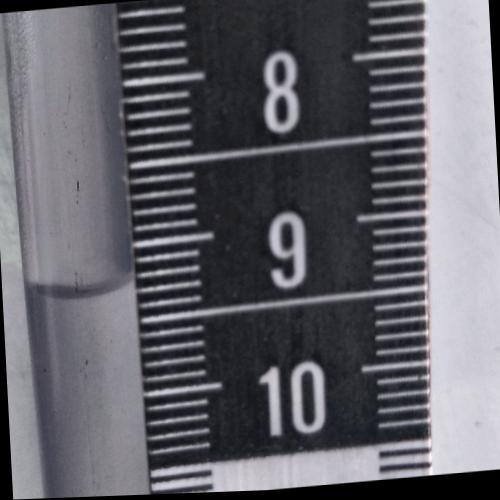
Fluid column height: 9.3 cm